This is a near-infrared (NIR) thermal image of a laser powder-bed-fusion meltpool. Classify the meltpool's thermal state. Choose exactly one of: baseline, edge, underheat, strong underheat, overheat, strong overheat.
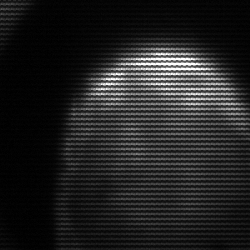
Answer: edge